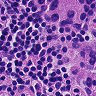
Metastatic tissue present: yes